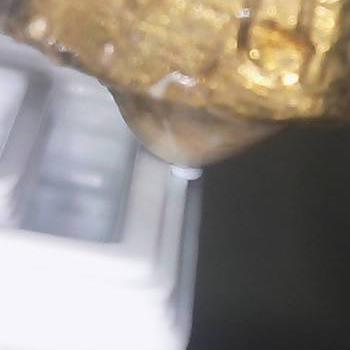
Flow rate: 149%